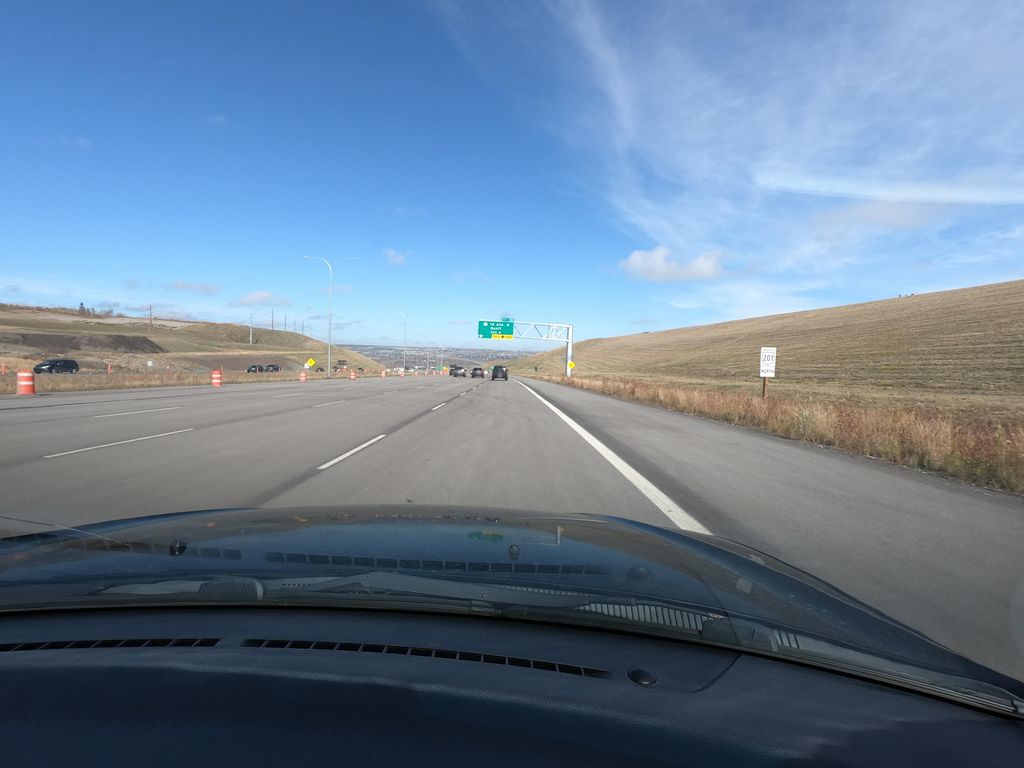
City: calgary